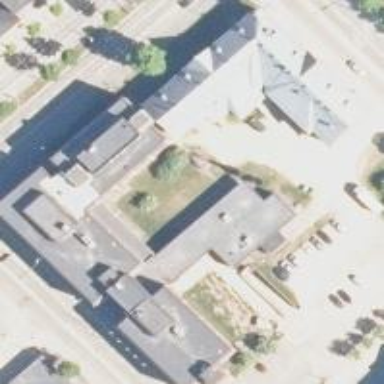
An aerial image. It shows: Town hall building.